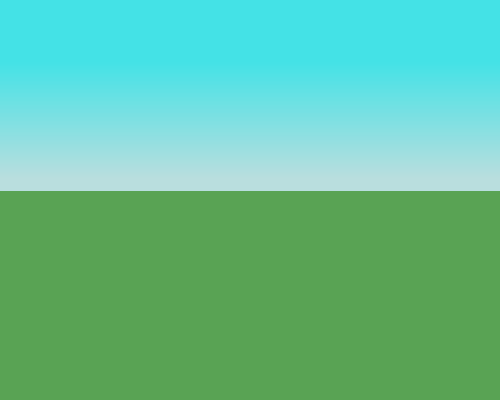
background